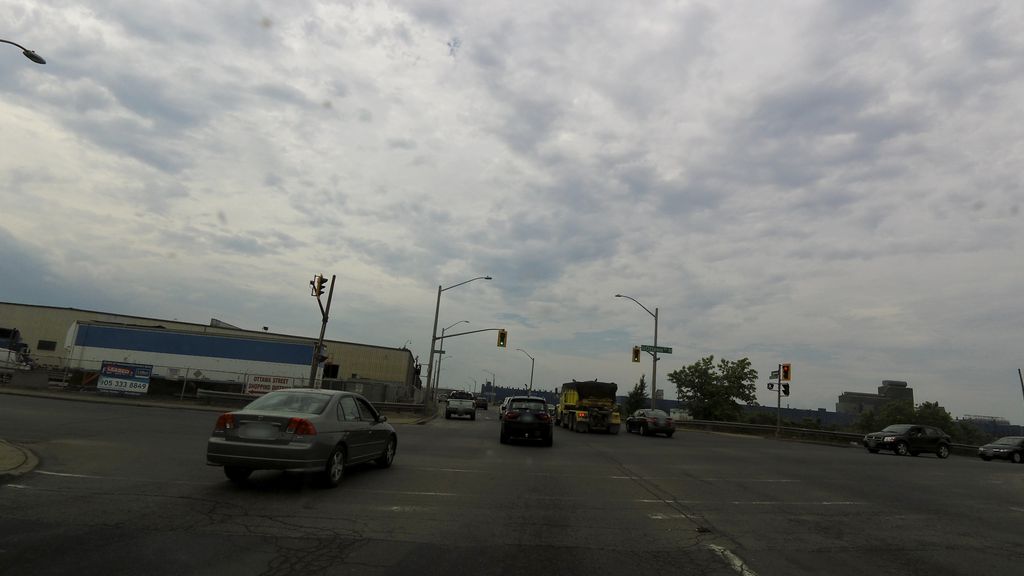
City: hamilton